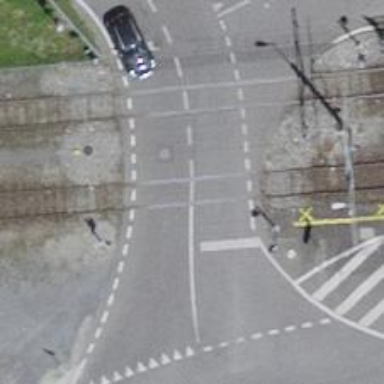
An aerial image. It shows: Level crossing along the railway.